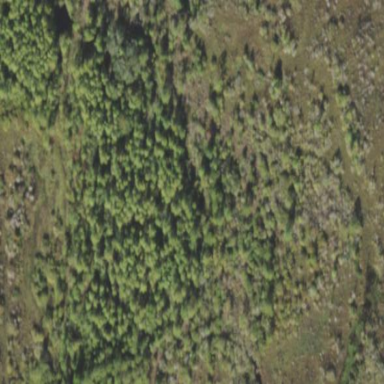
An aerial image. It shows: Woodland with needle-leaved trees.